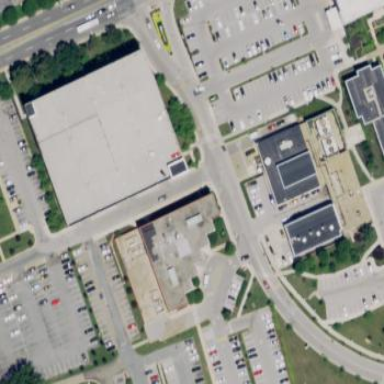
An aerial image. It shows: Hospital building.